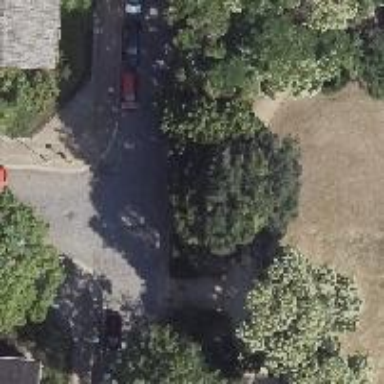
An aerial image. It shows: Excellent compacted footway.